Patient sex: M
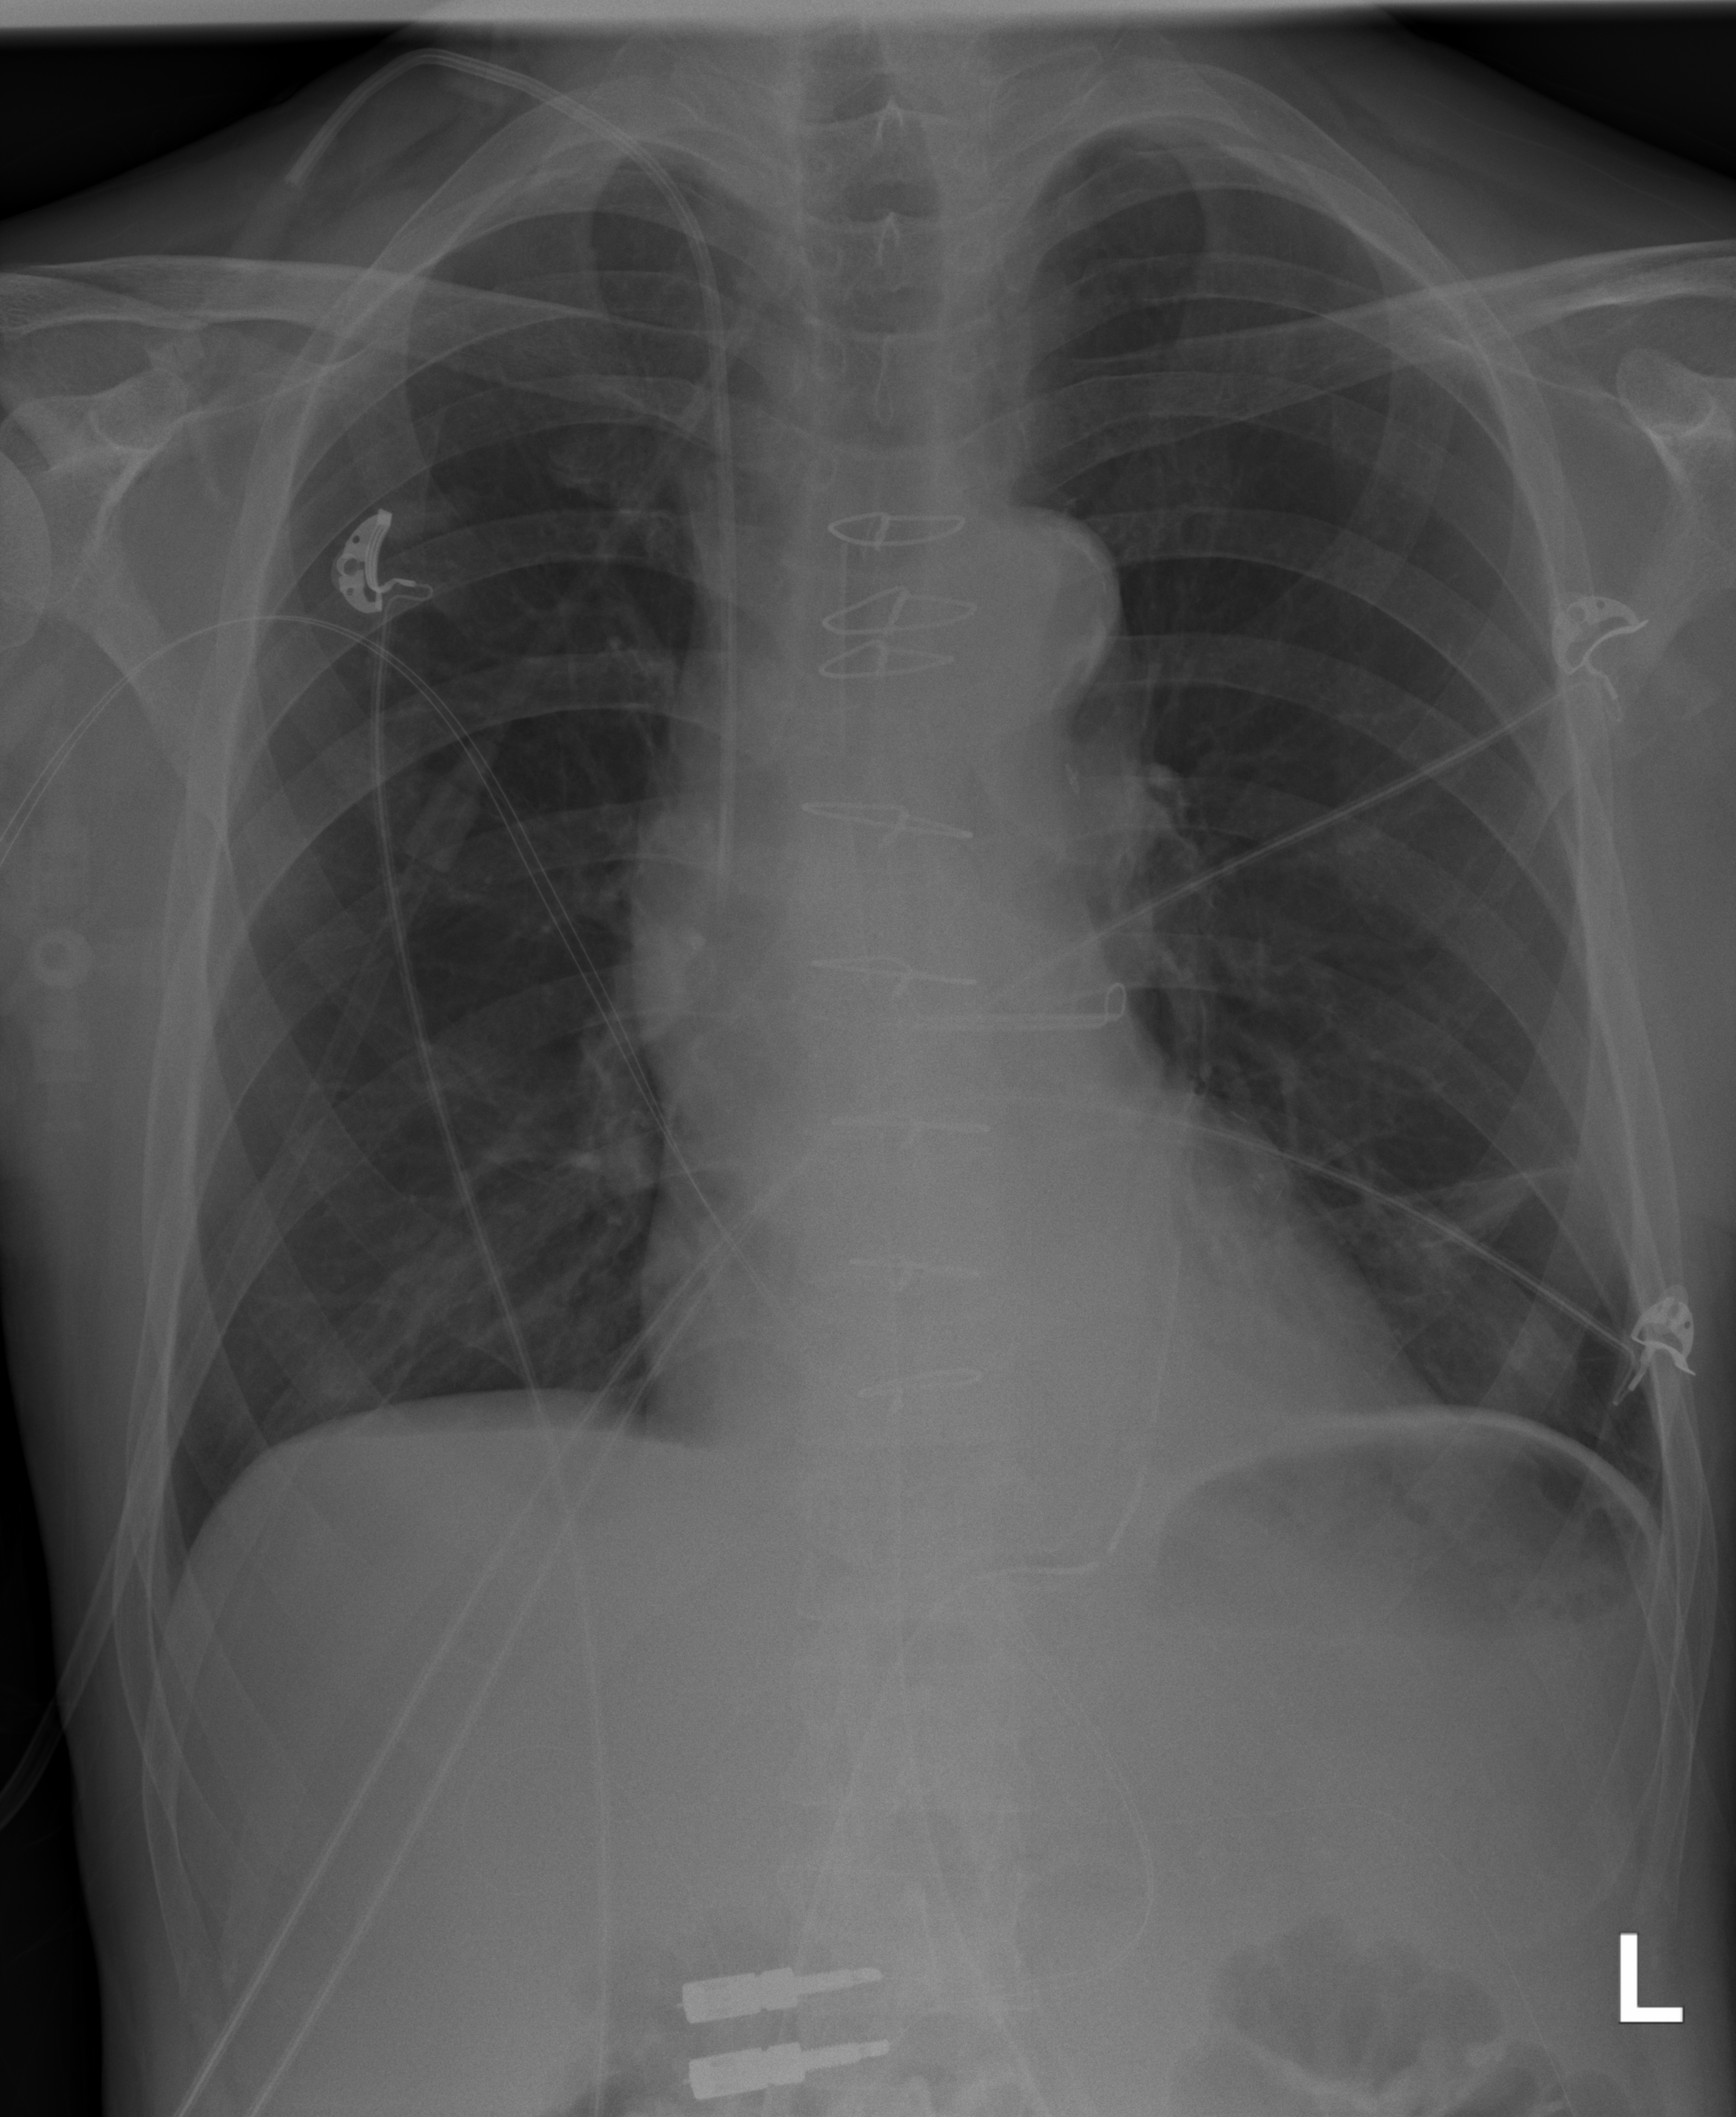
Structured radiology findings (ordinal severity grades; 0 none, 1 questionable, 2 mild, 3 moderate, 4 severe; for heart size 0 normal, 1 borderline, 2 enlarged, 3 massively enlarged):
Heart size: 0
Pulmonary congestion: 0
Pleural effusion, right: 0
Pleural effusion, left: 0
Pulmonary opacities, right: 0
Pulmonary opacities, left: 0
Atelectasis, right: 0
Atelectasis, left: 2